Question: I have a simple html5 player, implemented with videoJS. In order to properly retrieve the source files from the server, I need to set a custom header in the request for the video.
Since the application uses AngularJS, I implemented an Interceptor to set the header:
'''
myApp.factory('headerInterceptor', function () {
return {
request: function (config) {
config.headers['my-header'] = 'test';
return config;
}
};
});
myApp.config(['$httpProvider', function($httpProvider) {
$httpProvider.interceptors.push('headerInterceptor');
}
'''
Problem with this, is that the call to the video is not catched by it, so no header is set (it is though for other resources). So angular does not load the videos. No big surprise in that. Checking the Network tab in developer tools, found out that videoJS initiates the call:

But finding my way in the videoJS plugin has been difficult, and couln't find where the calls are made. Im just wondering, is there a simple way to set the header for this call? doesn't matter if it's plain javascript, or through angular, or even modifying videoJS plugin.
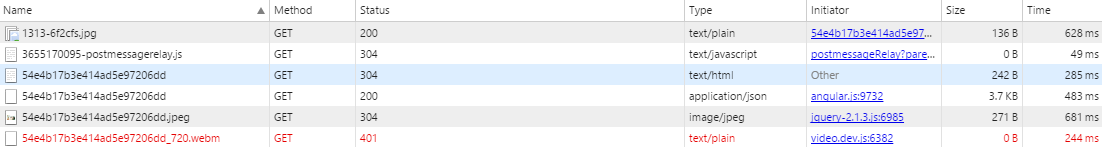
Answer: Inside an Angular run block, you can override the videojs plugin XHR beforeRequest function. YMMV, but if you use HLS plugin for example, you could do something like that:
'''
angular.module('app', []).run(function($localStorage) {
var _beforeRequest = videojs.Hls.xhr.beforeRequest;
videojs.Hls.xhr.beforeRequest = function(options) {
if (_.isFunction(_beforeRequest)) {
options = _beforeRequest(options);
}
if ($localStorage.token) {
options.headers = options.headers || {};
options.headers.Authorization = 'Token ' + $localStorage.token;
}
return options;
};
});
'''